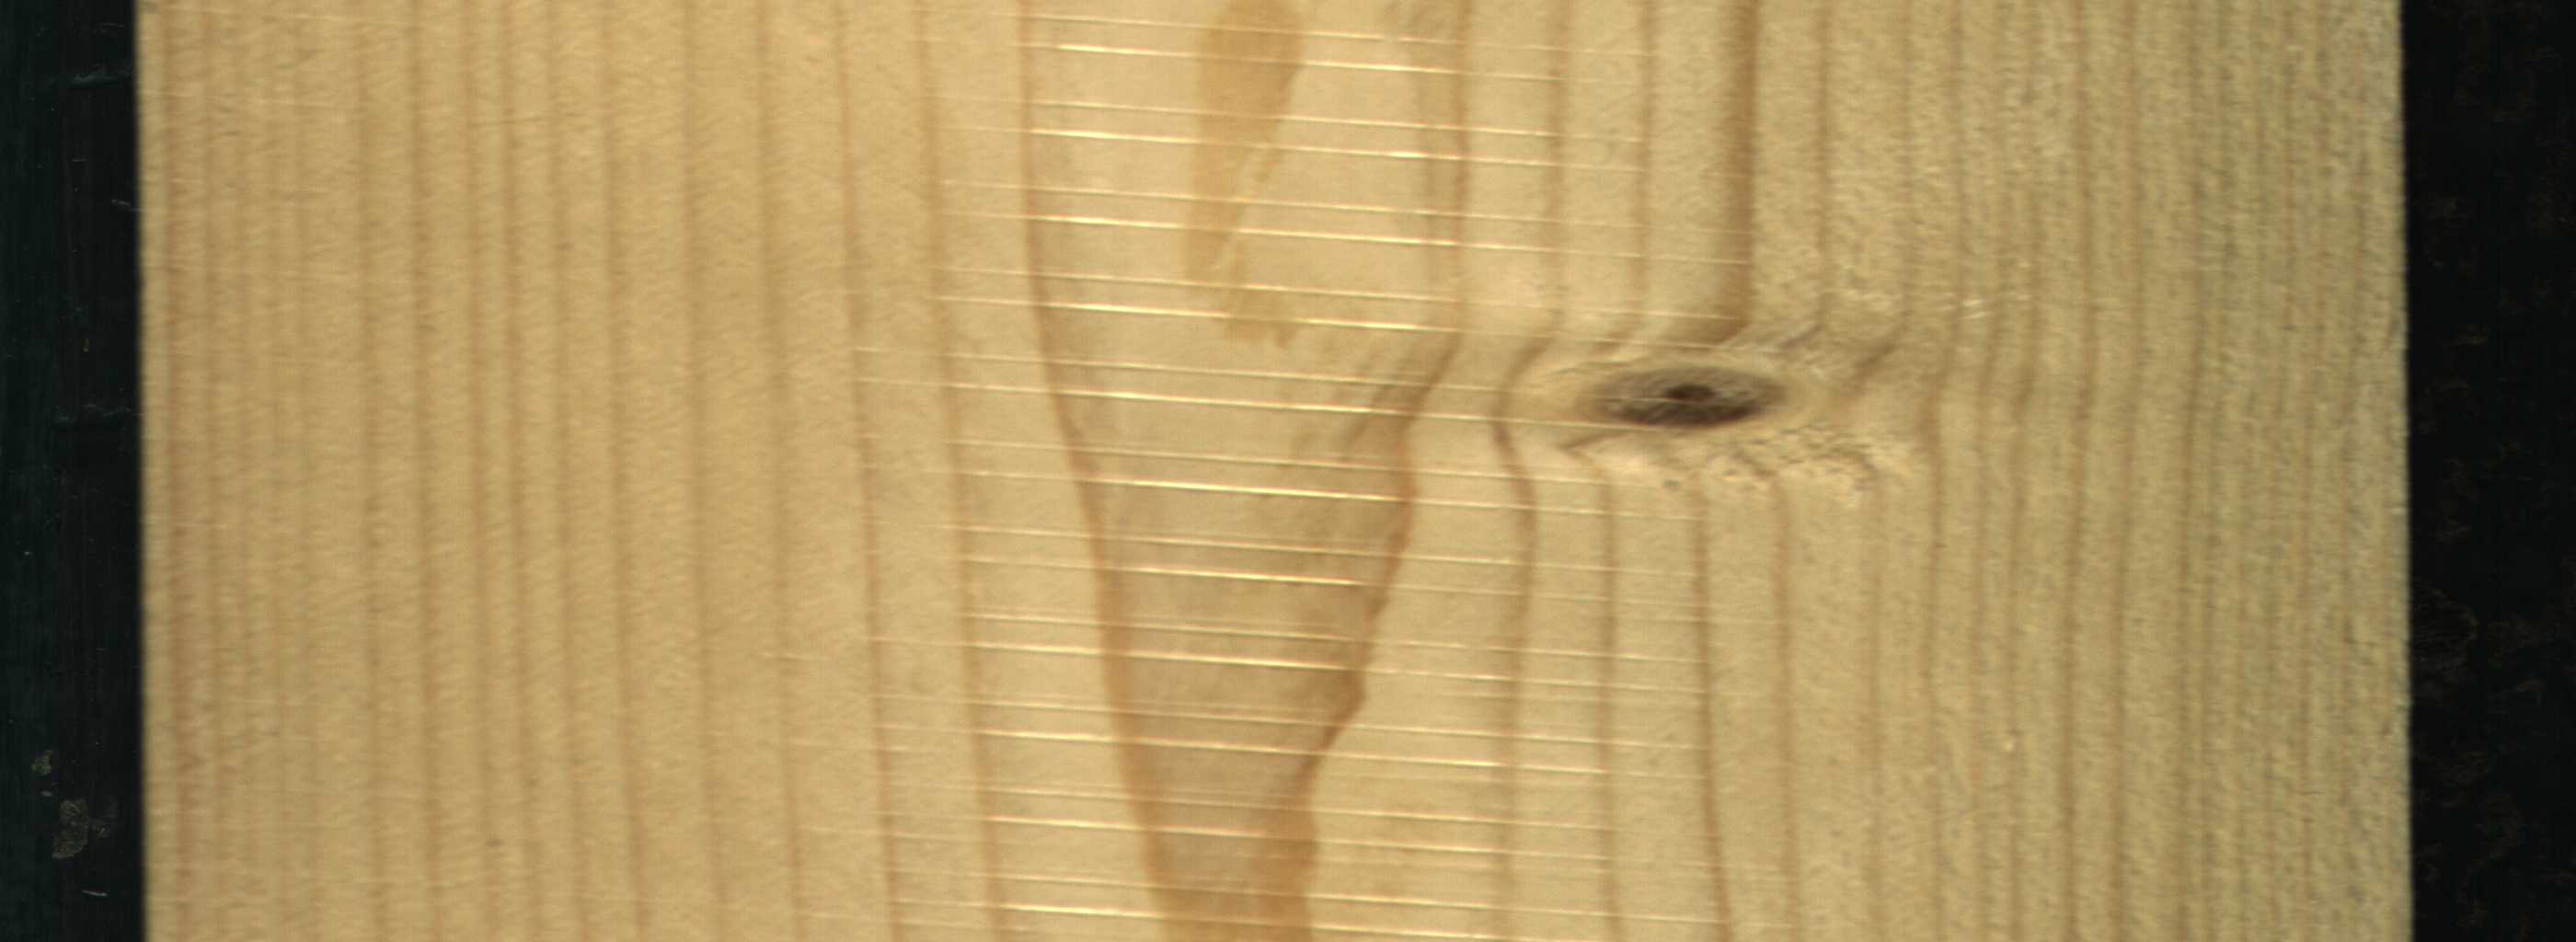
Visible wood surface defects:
Live_Knot